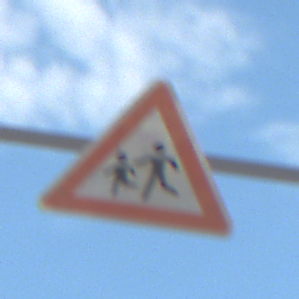
Verkehrszeichen: KinderRechts
Umgebung: Outdoor, Nature
Tageszeit: MorningAfternoon
Wetter: PartlyCloudy
Licht: Natural
Jahreszeit: NotSpecified
Kontrast: HighContrast